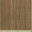
Piece: xx